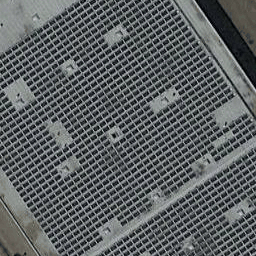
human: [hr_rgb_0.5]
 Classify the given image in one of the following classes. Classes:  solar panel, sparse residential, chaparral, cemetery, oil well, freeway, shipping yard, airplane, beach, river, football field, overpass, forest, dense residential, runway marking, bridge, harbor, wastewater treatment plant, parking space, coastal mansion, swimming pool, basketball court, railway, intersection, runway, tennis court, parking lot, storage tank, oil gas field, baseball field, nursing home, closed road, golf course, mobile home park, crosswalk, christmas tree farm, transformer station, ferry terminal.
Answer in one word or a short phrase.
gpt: solar panel